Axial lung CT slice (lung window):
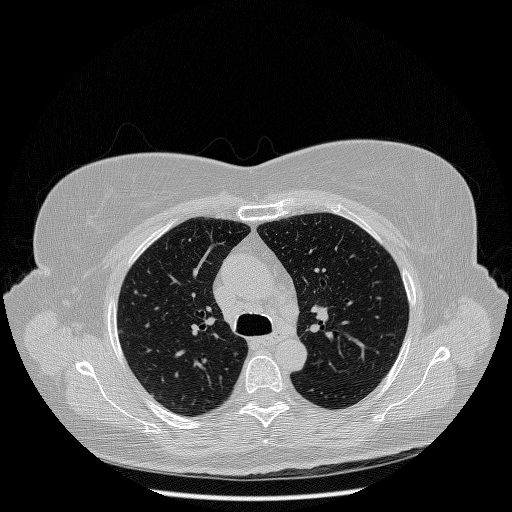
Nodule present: no